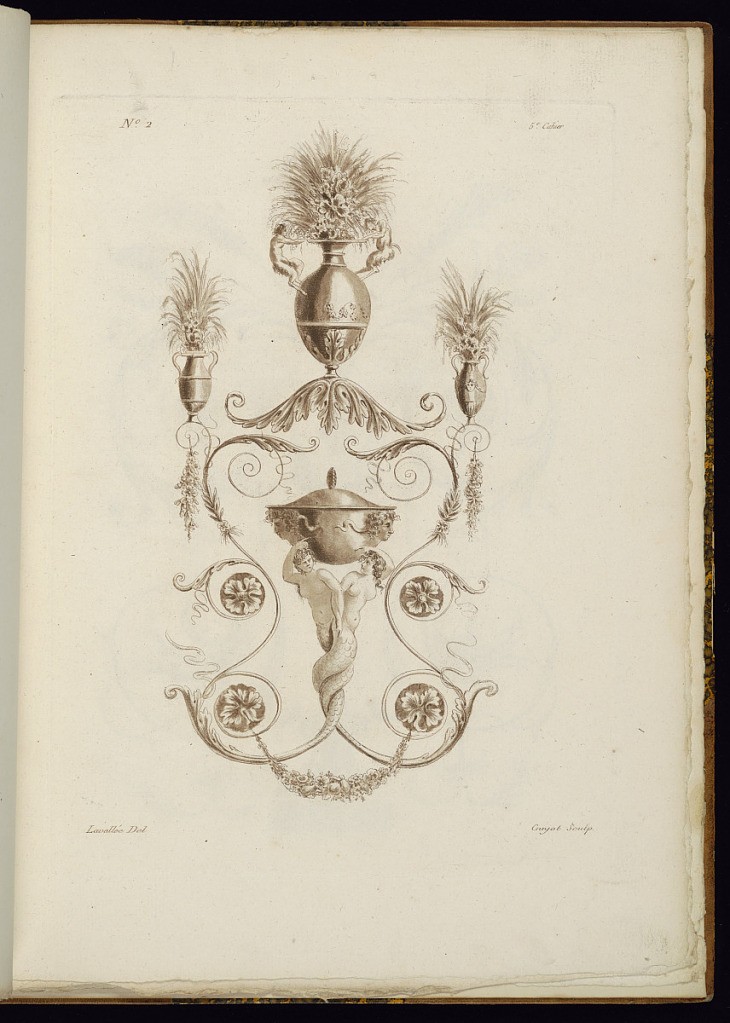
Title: Arabesque Ornament Design
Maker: Etienne de Lavallée, French, 1735 – 1802
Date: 1788–89
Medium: Aquatint and etching on laid paper
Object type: Print
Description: Arabesque ornament design featuring vases, flowers, foliage, fleurons, scrolling acanthus leaf motifs, rosettes, mermaids, fauns, and festoons of flowers. The plate is numbered and signed.